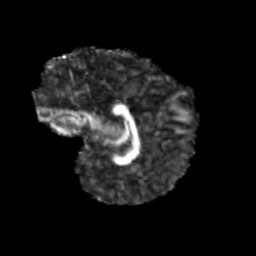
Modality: FA
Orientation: sagittal
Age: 9
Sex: male
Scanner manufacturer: siemens
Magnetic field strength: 3 T
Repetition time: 3.8 s
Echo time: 0.07 s